Question: I have a table like
'''
c1 c2 c3 c4
-----------------
2 1 7 13
9 2 8 14
1 3 9 15
5 4 10 16
2 5 11 17
11 6 12 18
'''
As in general I would not know the number of columns (in the code @d here 4) to get a string in the form:
'''
2,9,1,5,2,11, 1,2,3,4,5,6, 7,8,9,10,11,12, 13,14,15,16,17,18
'''
To do so I am doing:
'''
DECLARE @d INT
,@counterI INT
,@template AS nvarchar(max)
SET @d = 4;
SET @counterI = 1;
Set @template = 'SELECT STUFF(
( SELECT '','' + CAST([col] AS VARCHAR) FROM (';
WHILE (@counterI < @d) BEGIN
SET @template += ' SELECT [c'+CAST(@counterI-1 AS VARCHAR)+'] AS col FROM [MyTable] UNION ALL ';
SET @counterI = @counterI + 1;
END
Set @template += ' SELECT [c'+CAST(@counterI-1 AS VARCHAR)+'] AS col FROM [MyTable] '
Set @template += ') alldata FOR XML PATH('''') ) , 1 , 1 , '''' )';
declare @CommaString varchar(max)
set @CommaString = ''
exec sp_executesql @template, N'@CommaString varchar(max) out', @CommaString out
'''
So if I do
'''
select @CommaString;
'''

Why is not '@CommaString' at the moment of selecting it returning the string if when doing the sp_executesql it is printing it right?
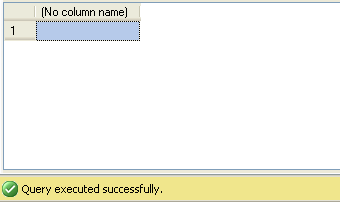
Answer: I may be missing something about how sp_executesql works, but don't you need something like 'SELECT @CommaString = ...' in @template, so that it assigns the comma string to the out parameter?
Just to clarify, I think you need something like:
'''
DECLARE @d INT
,@counterI INT
,@template AS nvarchar(max)
SET @d = 4;
SET @counterI = 1;
Set @template = 'SELECT @CommaString = STUFF(
( SELECT '','' + CAST([col] AS VARCHAR) FROM (';
WHILE (@counterI < @d) BEGIN
SET @template += ' SELECT [c'+CAST(@counterI-1 AS VARCHAR)+'] AS col FROM [MyTable] UNION ALL ';
SET @counterI = @counterI + 1;
END
Set @template += ' SELECT [c'+CAST(@counterI-1 AS VARCHAR)+'] AS col FROM [MyTable] '
Set @template += ') alldata FOR XML PATH('''') ) , 1 , 1 , '''' )';
declare @CommaString varchar(max)
set @CommaString = ''
exec sp_executesql @template, N'@CommaString varchar(max) out', @CommaString = @CommaString out
'''
As a simpler example, something like this is perhaps easier to read/see what I mean:
'''
declare @CommaString varchar(max)
set @CommaString = ''
exec sp_executesql 'SELECT @CommaString = ''1,2,3''', '@CommaString varchar(max) out', @CommaString = @CommaString out
'''
Incidentally, I've usually seen this kind of thing for string concatenation:
'''
DECLARE @MyString varchar(max)
SET @MyString = ''
SELECT @MyString = @MyString + ',' + MyColumn
FROM MyTable
'''